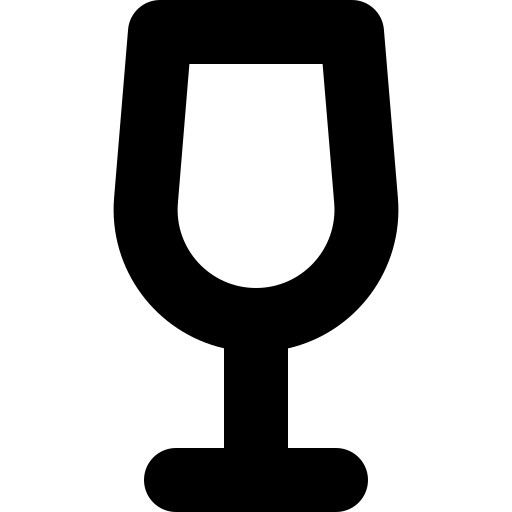
Tags: icon, FontAwesome, fa-icon, solid, wine, glass, empty